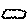
Label: cloud